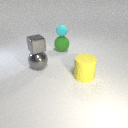
large yellow rubber cylinder to the right of large green rubber sphere